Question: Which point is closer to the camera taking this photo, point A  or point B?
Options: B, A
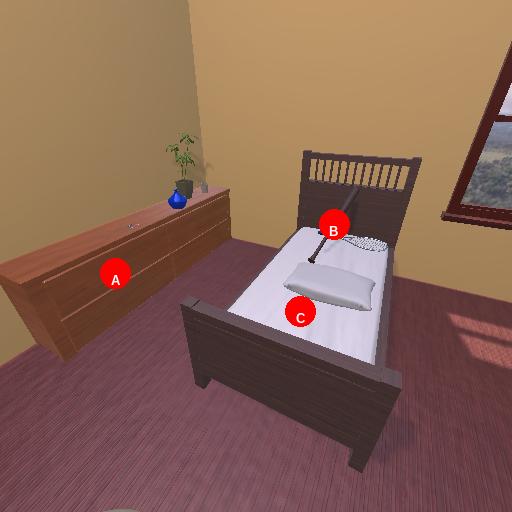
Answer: B